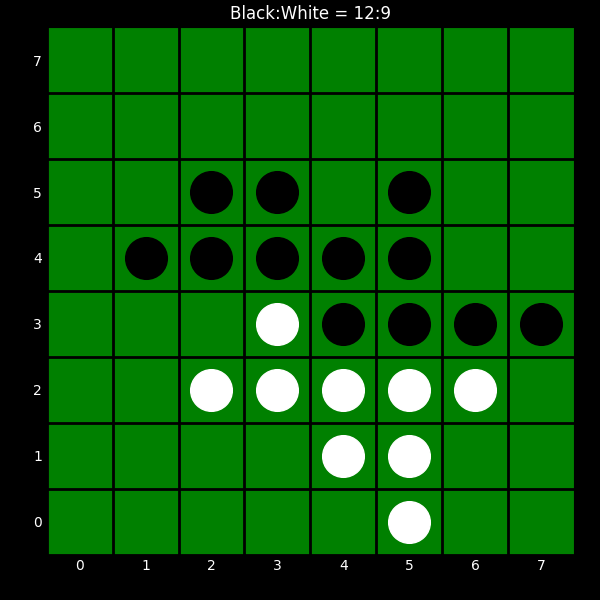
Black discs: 12
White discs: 9